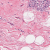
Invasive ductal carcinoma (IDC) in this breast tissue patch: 0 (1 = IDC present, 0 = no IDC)